Aerial crown-view tile of a tropical tree (Barro Colorado Island, Panama), acquired 20250512:
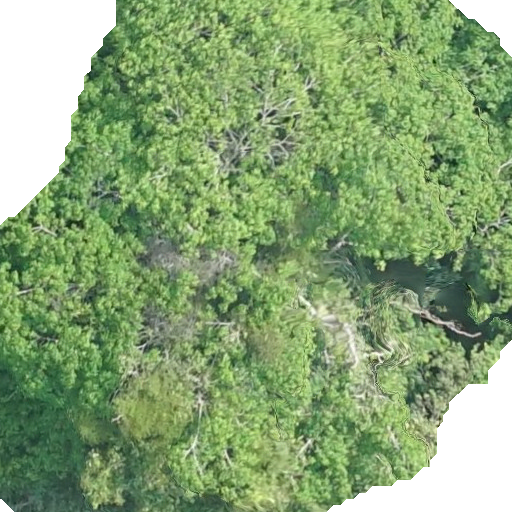
Species: Hura crepitans
GBIF accepted scientific name: Hura crepitans
Crown area: 427.248 m²